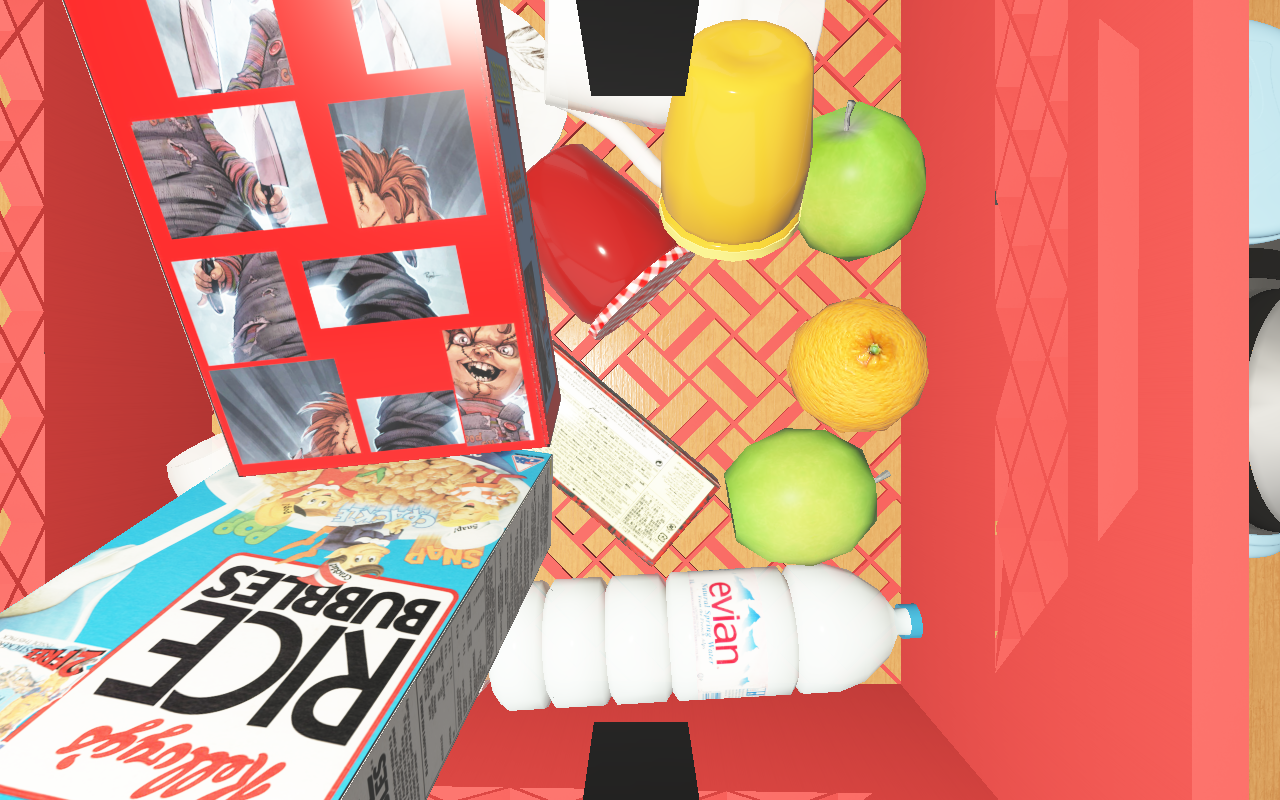
Objects in the scene:
carafe
water bottle
apple
apple
orange
orange
spoon
plate
glass
wineglass
jam jar
biscuit box